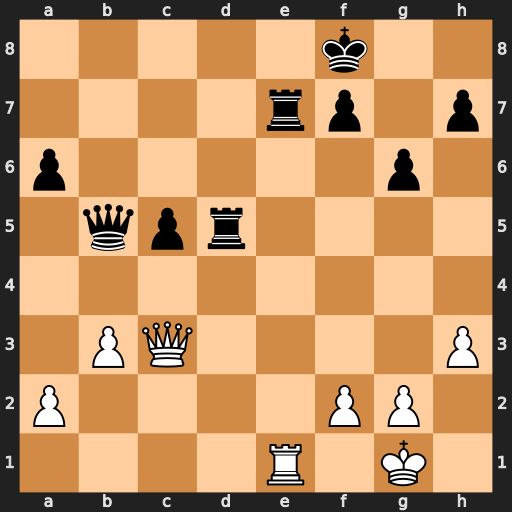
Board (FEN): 5k2/4rp1p/p5p1/1qpr4/8/1PQ4P/P4PP1/4R1K1
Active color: w
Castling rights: -
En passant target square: -
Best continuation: Qh8#